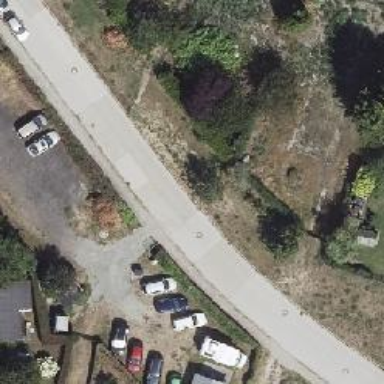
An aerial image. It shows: Driveway with grass surface. The driveway has grade 5 track type.